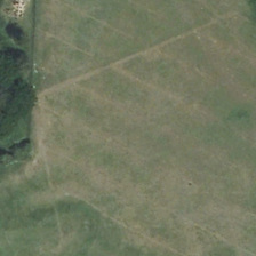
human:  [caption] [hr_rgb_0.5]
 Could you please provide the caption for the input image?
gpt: There are many herbs in the great lawn.

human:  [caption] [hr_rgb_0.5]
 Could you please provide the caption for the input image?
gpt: There are many grass in the big meadow.

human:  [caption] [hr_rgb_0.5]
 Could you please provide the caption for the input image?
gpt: There is a lot of grass on the prairie.

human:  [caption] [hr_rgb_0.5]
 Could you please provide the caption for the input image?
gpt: There is a lot of grass on the big grass.

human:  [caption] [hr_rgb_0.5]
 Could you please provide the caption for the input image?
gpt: There are many grasses in the Great Meadow.